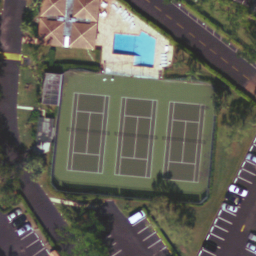
Label: tennis court